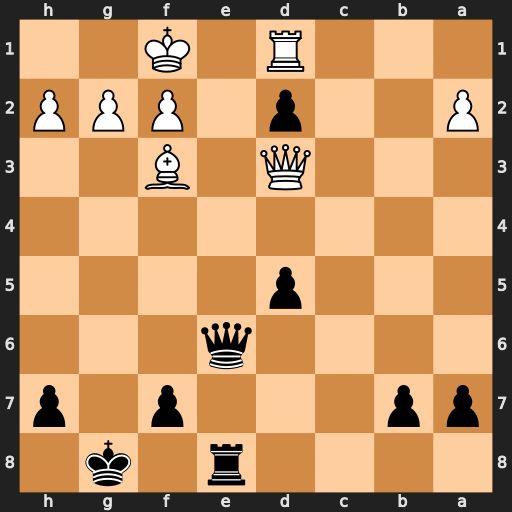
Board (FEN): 4r1k1/pp3p1p/4q3/3p4/8/3Q1B2/P2p1PPP/3R1K2
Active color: b
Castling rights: -
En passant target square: -
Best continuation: Qe1+ Rxe1 dxe1=Q#